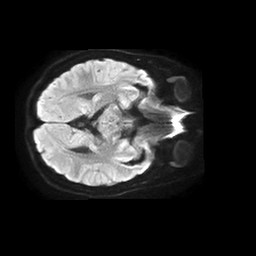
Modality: TRACE
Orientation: axial
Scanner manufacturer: philips
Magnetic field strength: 1.5 T
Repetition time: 4.6 s
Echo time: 0.08631 s